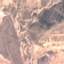
Label: HerbaceousVegetation